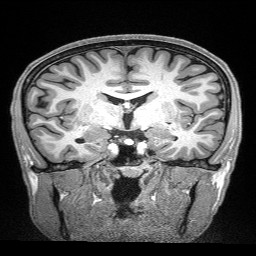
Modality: T1w
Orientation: sagittal